Interaction volume radius: 10 \u00c5
Interaction volume height: 10 \u00c5
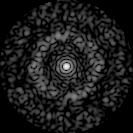
Disorder parameter: 0.8305